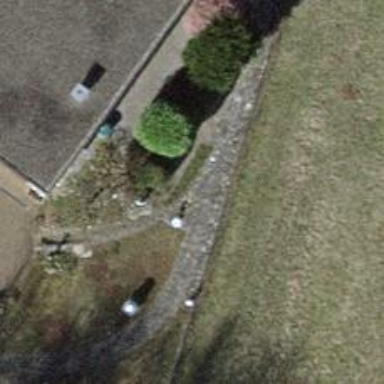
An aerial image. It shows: Miniature railway situated in yard.